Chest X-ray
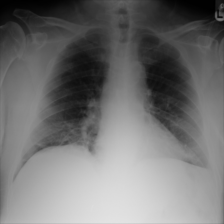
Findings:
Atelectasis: positive
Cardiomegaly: negative
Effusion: negative
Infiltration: negative
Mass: negative
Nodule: negative
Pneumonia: negative
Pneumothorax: negative
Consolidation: positive
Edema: negative
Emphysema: negative
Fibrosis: negative
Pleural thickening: negative
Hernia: negative